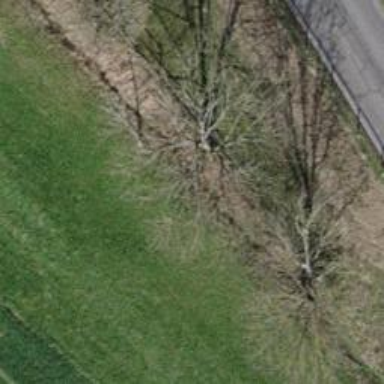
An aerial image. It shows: Agricultural area with deciduous broadleaved trees.